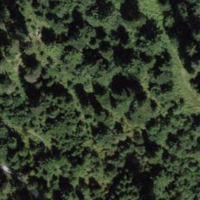
EUNIS habitat code: 44
Species observed at this site:
Tussilago farfara